Question: i already bind all the data into my data grid.
Now i want to perform a search.
i figured it out, i can do sql connection to search. but i only want to do search on my datagrid. because my data already bind to my datagrid.
here is the pic

at the top, i have a textbox. how can i do a search / filtering by using the textbox?
maybe i could type 'Bahan Baku', it will search on 'Nama Kategori'. or i also can type 'Sayur', it will search on 'Keterangan Kategori'. and what i type, will affect on my datagrid.
any advice? thanks.
Here is my code.
'''
public partial class MainWindow : Window
{
//private ICollectionView MyData;
//string SearchText = string.Empty;
ObservableCollection<Category> _data = new ObservableCollection<Category>();
public ObservableCollection<Category> data { get { return _data; } }
public MainWindow()
{
InitializeComponent();
showData();
}
private void showData()
{
OleDbConnection conn = null;
OleDbCommand cmd = null;
try
{
conn = new OleDbConnection("Provider=Microsoft.ACE.OLEDB.12.0;Data Source=dbDemo1.accdb");
cmd = new OleDbCommand("select categoryID, categoryDesc, categoryItem from t_category", conn);
conn.Open();
using (var reader = cmd.ExecuteReader())
{
while (reader.Read())
{
data.Add(new Category
{
nCateogryID = int.Parse(reader[0].ToString()),
sCategoryDesc = reader[1].ToString(),
sCategoryItems = reader[2].ToString()
}
);
}
}
}
catch (Exception e)
{
MessageBox.Show(e.Message);
}
finally
{
conn.Close();
}
}
private void textBox1_TextChanged(object sender, TextChangedEventArgs e)
{
TextBox t = sender as TextBox;
SearchText = t.Text.ToString();
MyData.Filter = FilterData;
}
private bool FilterData(object item)
{
var value = (Category)item;
if (value == null || value.nCateogryID == null)
return false;
return value.sCategoryDesc.ToLower().StartsWith(SearchText.ToLower()) || value.sCategoryItems.ToLower().StartsWith(SearchText.ToLower());
//return value.Book_Id.ToLower().StartsWith(SearchText.ToLower()) || value.Book_Name.ToLower().StartsWith(SearchText.ToLower()) || value.Author_Name.ToLower().ToString().StartsWith(SearchText.ToLower()) || value.Publisher_Name.ToLower().ToString().StartsWith(SearchText.ToLower().ToString()) || value.Book_Genre.ToLower().ToString().StartsWith(SearchText.ToLower().ToString()) || value.Language.ToLower().ToString().StartsWith(SearchText.ToLower().ToString()) || value.Book_EntryDate.ToLower().ToString().StartsWith(SearchText.ToLower().ToString());
}
}
'''
this is my class category looks like:
'''
public class Category
{
public int nCateogryID { get; set; }
public int nCategoryMaster { get; set; }
public int nCategoryDetail { get; set; }
public string sCategoryDesc { get; set; }
public string sCategoryItems { get; set; }
}
'''
and this is my xaml
'''
<Window x:Class="SearchGrid.MainWindow"
xmlns="http://schemas.microsoft.com/winfx/2006/xaml/presentation"
xmlns:x="http://schemas.microsoft.com/winfx/2006/xaml"
DataContext="{Binding RelativeSource={RelativeSource Self}}"
Title="MainWindow" Height="350" Width="525">
<Grid>
<DataGrid AutoGenerateColumns="False" Height="258" HorizontalAlignment="Left" Margin="12,0,0,12" Name="dataGrid1" VerticalAlignment="Bottom" Width="479">
<DataGrid.Columns>
<DataGridTextColumn Binding="{Binding ncategoryID}" Header="No." IsReadOnly="True" Width="30" />
<DataGridTextColumn Binding="{Binding sCategoryDesc}" Header="Nama Kategori" IsReadOnly="True" Width="160" />
<DataGridTextColumn Binding="{Binding sCategoryItems}" Header="Keterangan Kategori" IsReadOnly="True" Width="247" />
</DataGrid.Columns>
</DataGrid>
<TextBox Height="23" HorizontalAlignment="Left" Margin="12,12,0,0" Name="textBox1" VerticalAlignment="Top" Width="479" TextChanged="textBox1_TextChanged" />
</Grid>
</Window>
'''
I got this error:
> Object reference not set to an instance of an object.
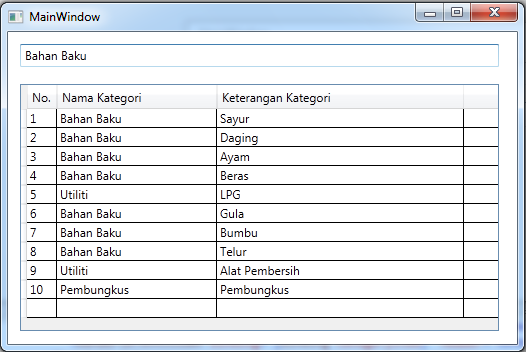
Answer: You have to add TextChanged Event in xaml like
'''
<TextBox Text="" Width="115" Canvas.Left="210" Canvas.Top="37" Height="23" TextChanged="TextBox_TextChanged" />
'''
in your cs file Your TextChanged event look like
'''
private ICollectionView MyData;
string SearchText=string.Empty;
private void TextBox_TextChanged(object sender, TextChangedEventArgs e)
{
TextBox t= sender as TextBox;
SearchText=t.Text.ToString();
MyData.Filter = FilterData;
}
private bool FilterData(object item)
{
var value = (Book_Information)item;
if (value == null || value.Book_Id == null)
return false;
return value.Book_Id.ToLower().StartsWith(SearchText.ToLower()) || value.Book_Name.ToLower().StartsWith(SearchText.ToLower()) || value.Author_Name.ToLower().ToString().StartsWith(SearchText.ToLower()) || value.Publisher_Name.ToLower().ToString().StartsWith(SearchText.ToLower().ToString()) || value.Book_Genre.ToLower().ToString().StartsWith(SearchText.ToLower().ToString()) || value.Language.ToLower().ToString().StartsWith(SearchText.ToLower().ToString()) || value.Book_EntryDate.ToLower().ToString().StartsWith(SearchText.ToLower().ToString());
}
'''
MyData Contains your Whole Collection of Data
here is example
'''
ViewBook=new ObservableCollection<Book_Information>();
dataGrid1.ItemsSource=ViewBook;
MyData=CollectionViewSource.GetDefaultView(ViewBook);
'''